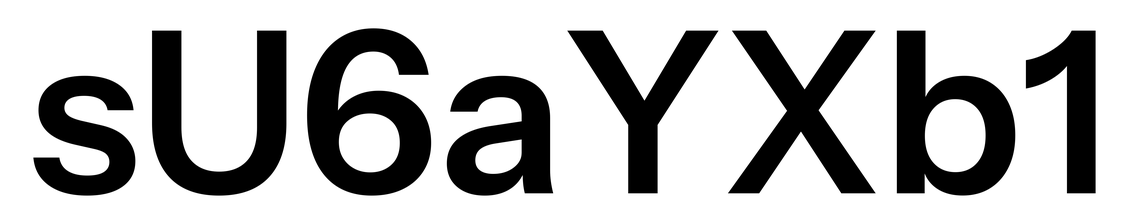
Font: InstrumentSans_SemiBold